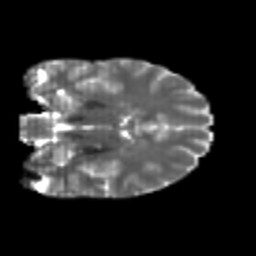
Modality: T2w
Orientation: coronal
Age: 24
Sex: male
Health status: healthy
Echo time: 0.074 s